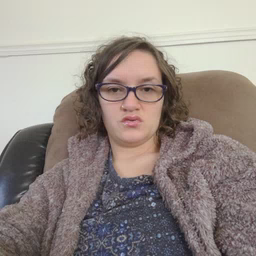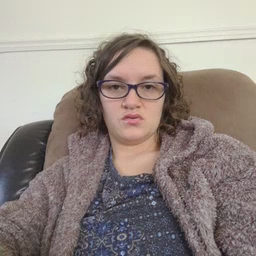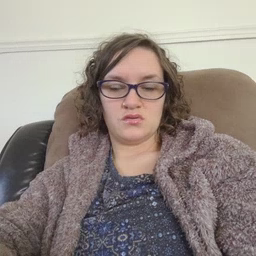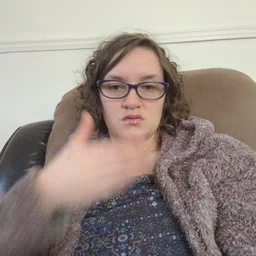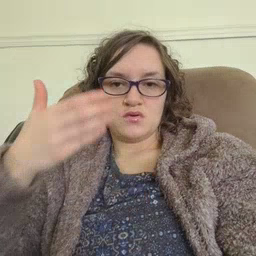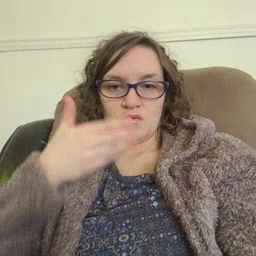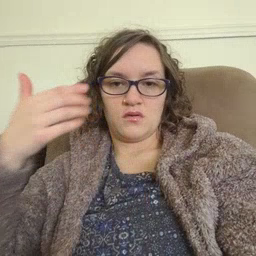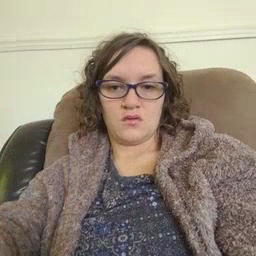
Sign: cereal